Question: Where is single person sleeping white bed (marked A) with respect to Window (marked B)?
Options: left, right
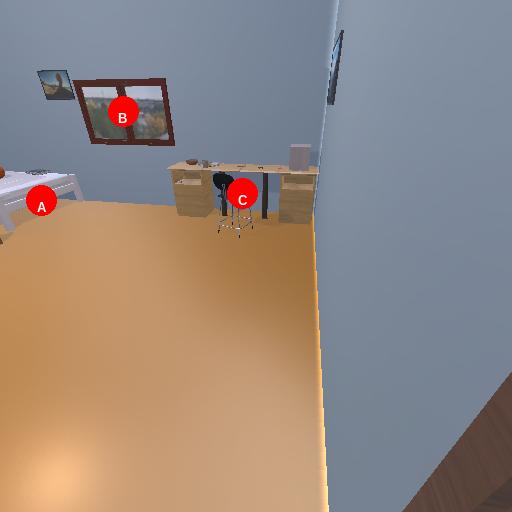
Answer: left